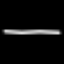
Label: line